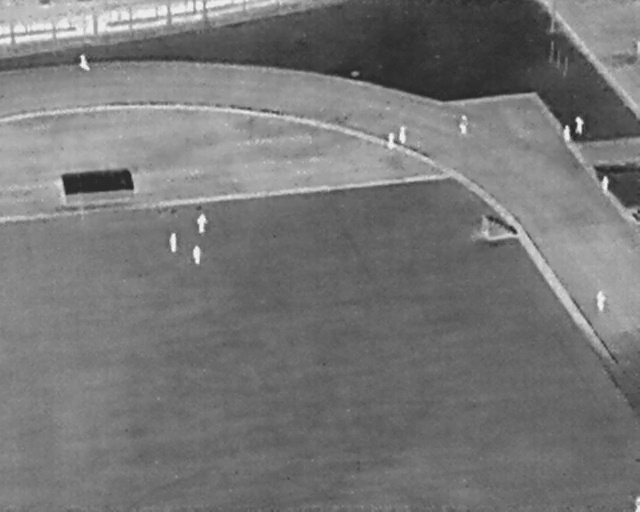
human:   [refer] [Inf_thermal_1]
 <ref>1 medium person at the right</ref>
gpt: <box>[[92, 57, 95, 59, 2]]</box>

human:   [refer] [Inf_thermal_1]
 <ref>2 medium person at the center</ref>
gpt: <box>[[30, 42, 33, 44, 2], [29, 48, 32, 50, 2]]</box>

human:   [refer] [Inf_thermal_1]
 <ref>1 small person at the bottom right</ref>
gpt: <box>[[98, 97, 100, 98, 2]]</box>

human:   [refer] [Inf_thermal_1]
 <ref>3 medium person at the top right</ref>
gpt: <box>[[88, 23, 91, 25, 2], [87, 25, 90, 26, 2], [70, 23, 73, 25, 2]]</box>

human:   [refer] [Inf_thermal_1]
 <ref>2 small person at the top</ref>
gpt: <box>[[61, 25, 64, 27, 2], [59, 26, 62, 28, 2]]</box>